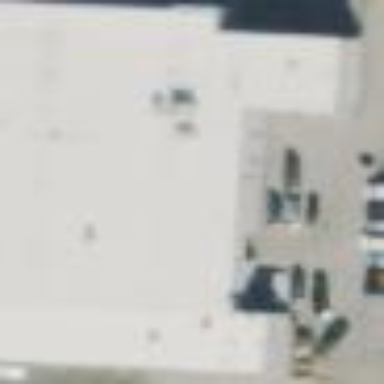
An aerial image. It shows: Building that houses car shop.